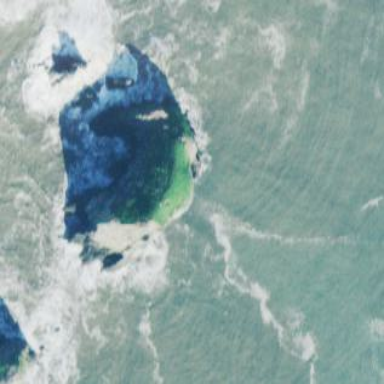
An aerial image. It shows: Islet with natural cliff.